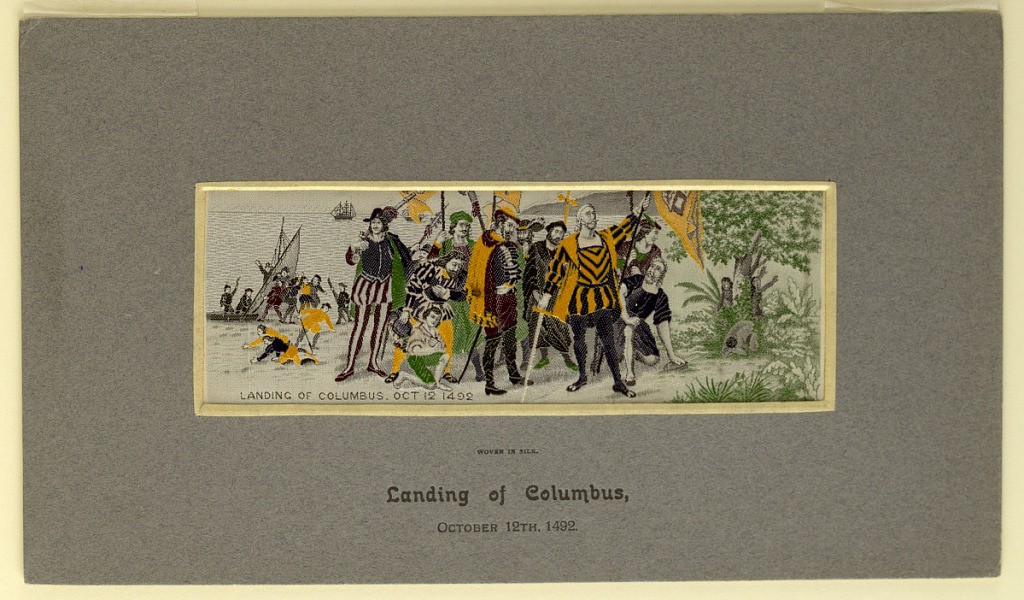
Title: Jacquard-woven Ribbon: La
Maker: Christopher Columbus, Italian, d. 1506
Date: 1885–95
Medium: Machine-woven silk, mounted on thick gray wove pap
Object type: woven silk
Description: Horizontal format; Columbus, banner and sword in hand, takes possession of the New World in the presence of his retinue. Indians are seen crouching near a tree, right.